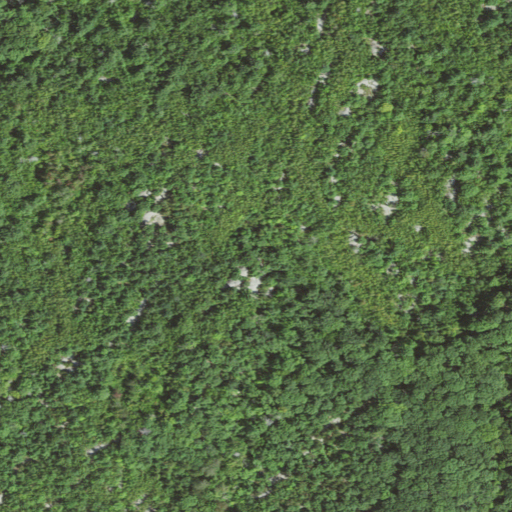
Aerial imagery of island in Massachusetts named High Rock containing deciduous forest, mixed forest, woody wetlands, open development, and pasture